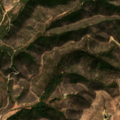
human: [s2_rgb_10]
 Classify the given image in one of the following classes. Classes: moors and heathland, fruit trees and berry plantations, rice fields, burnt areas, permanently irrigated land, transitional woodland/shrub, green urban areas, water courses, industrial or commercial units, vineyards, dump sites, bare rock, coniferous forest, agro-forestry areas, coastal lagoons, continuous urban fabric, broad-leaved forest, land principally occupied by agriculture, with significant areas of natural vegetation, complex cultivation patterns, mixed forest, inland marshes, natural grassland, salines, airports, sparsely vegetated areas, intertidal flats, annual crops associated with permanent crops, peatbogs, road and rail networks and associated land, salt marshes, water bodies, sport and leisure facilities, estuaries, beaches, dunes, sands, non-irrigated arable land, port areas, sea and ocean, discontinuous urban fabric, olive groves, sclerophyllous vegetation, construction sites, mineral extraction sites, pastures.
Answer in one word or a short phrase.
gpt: land principally occupied by agriculture, with significant areas of natural vegetation, sclerophyllous vegetation, transitional woodland/shrub